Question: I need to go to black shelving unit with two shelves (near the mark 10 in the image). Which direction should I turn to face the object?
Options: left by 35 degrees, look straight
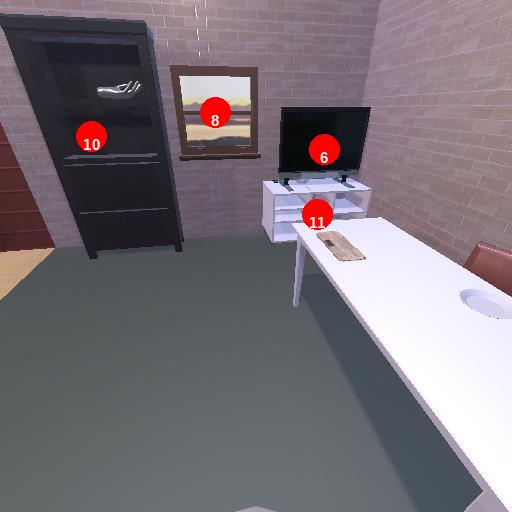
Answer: left by 35 degrees